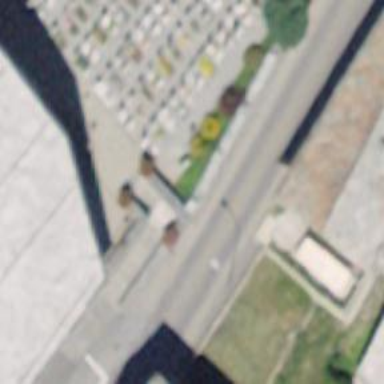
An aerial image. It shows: Steps with asphalt surface.